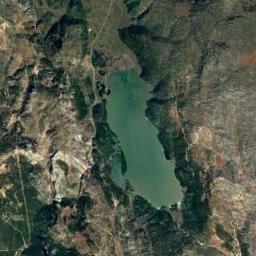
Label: lake